Aerial crown-view tile of a tropical tree (Barro Colorado Island, Panama), acquired 20241014:
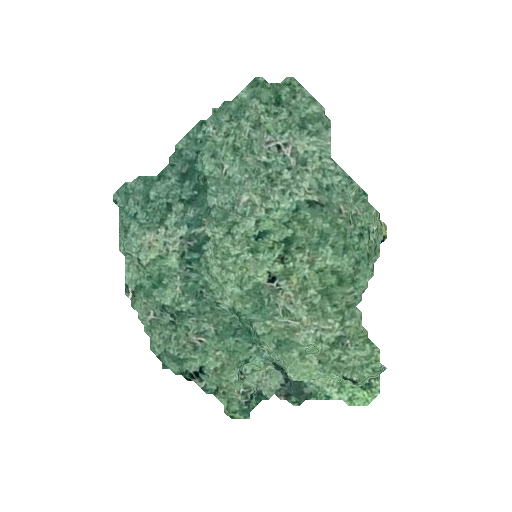
Species: Astronium graveolens
GBIF accepted scientific name: Astronium graveolens
Crown area: 99.633 m²